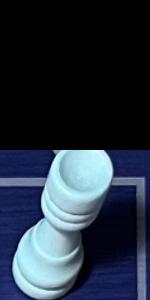
Label: Rook_White